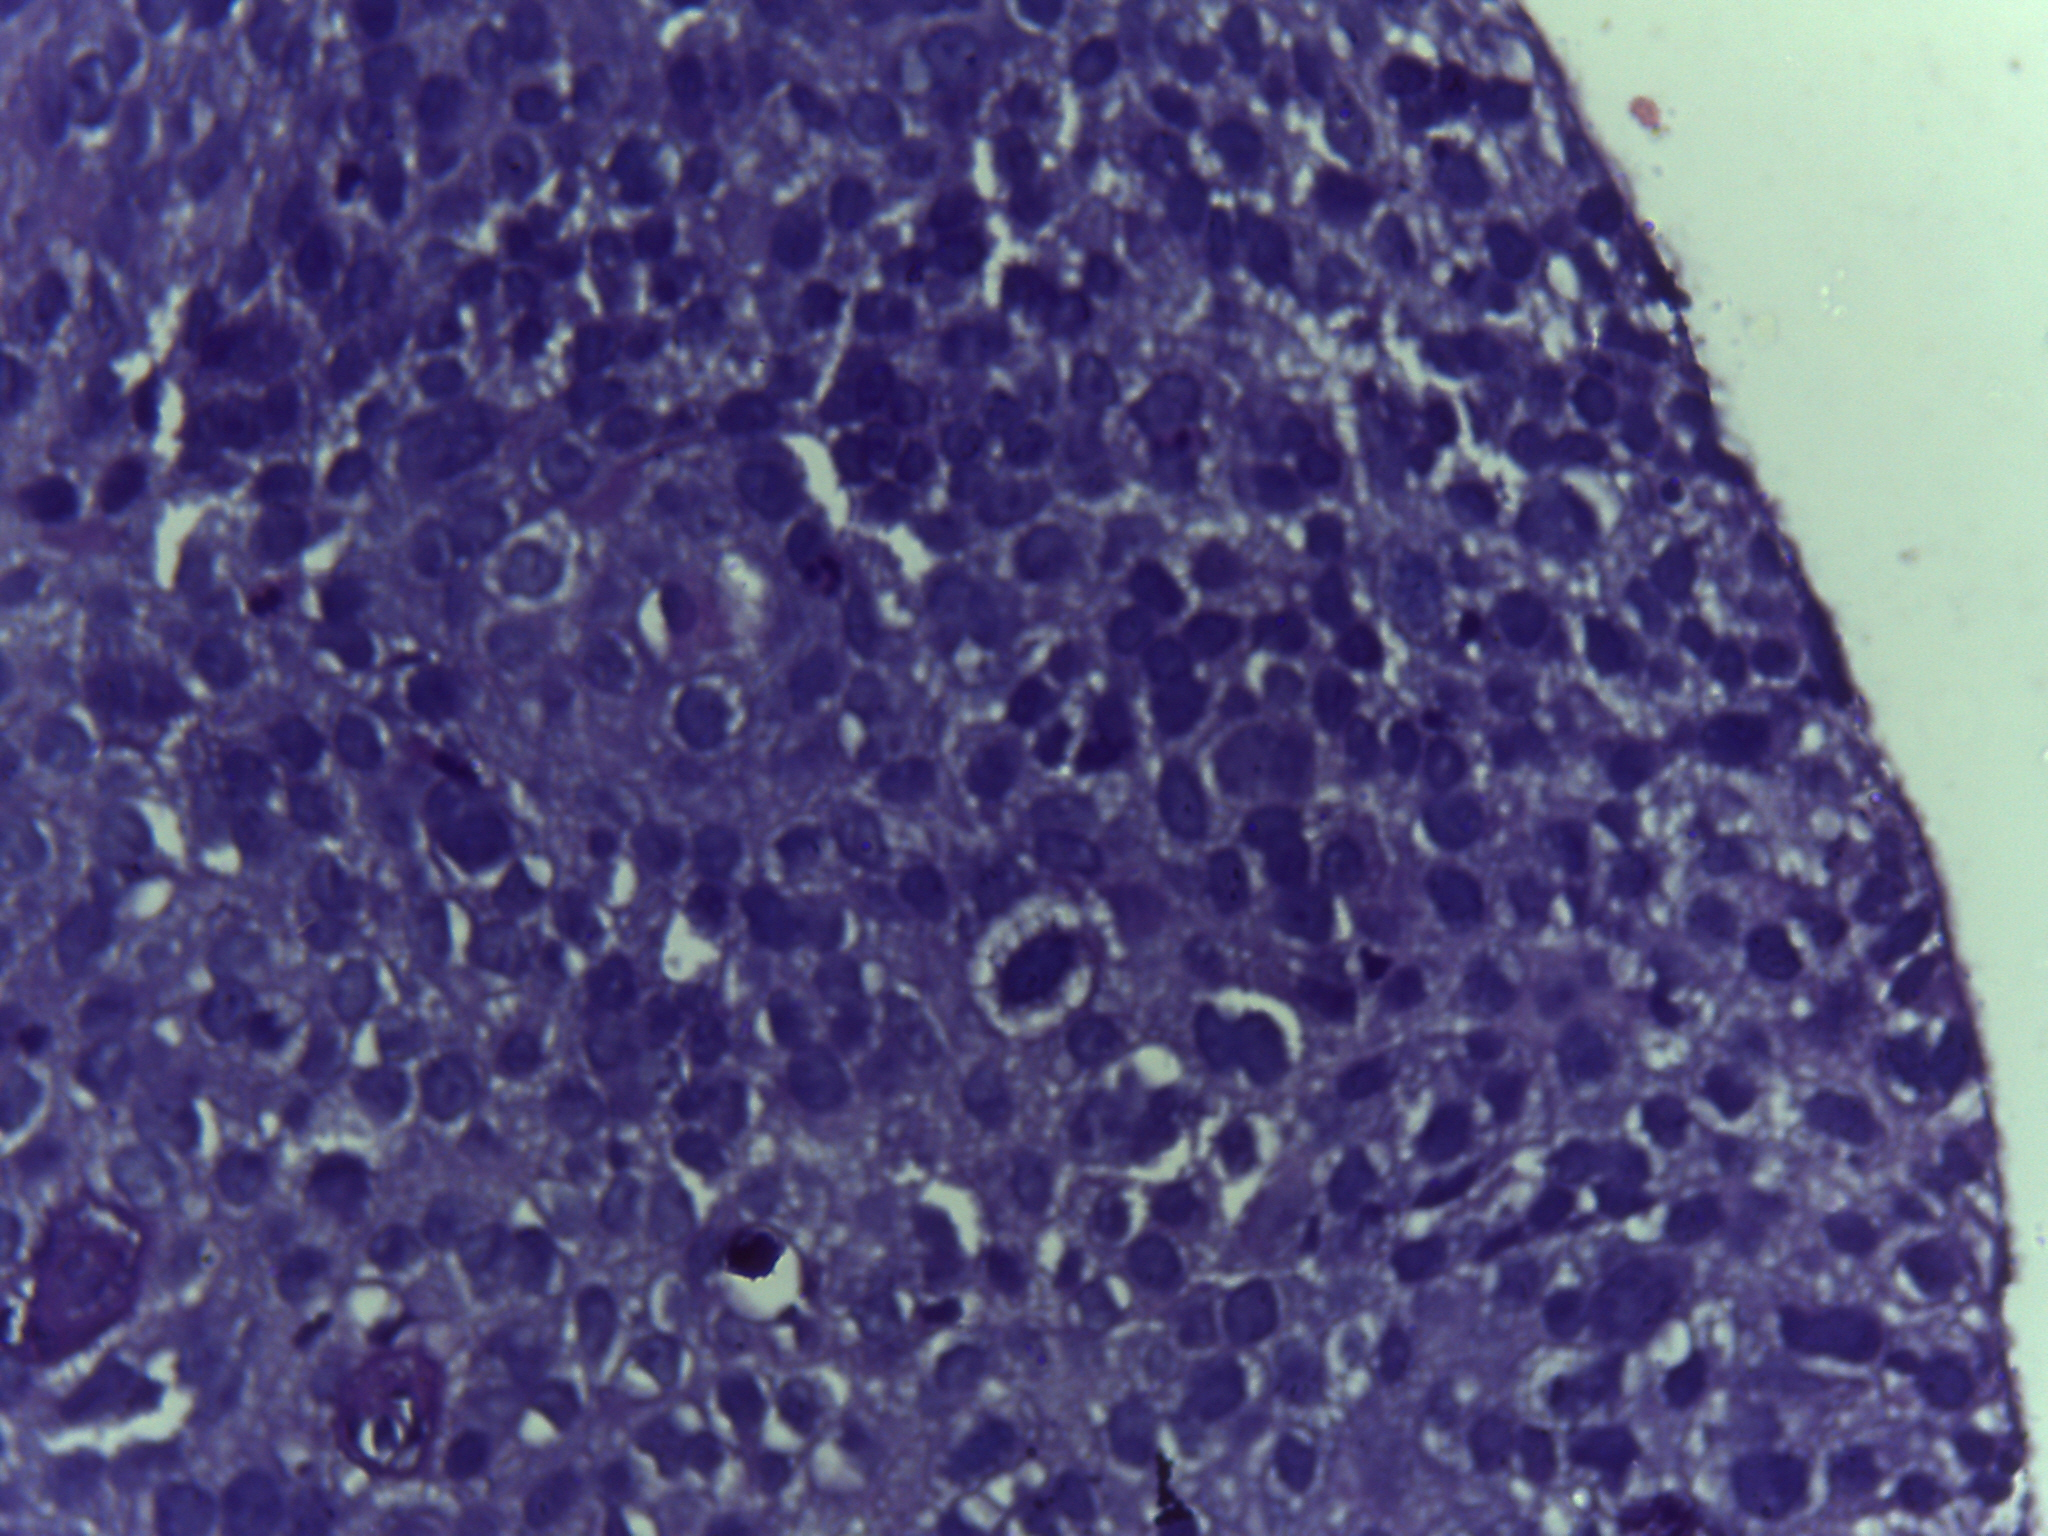
Diagnosis: OSCC